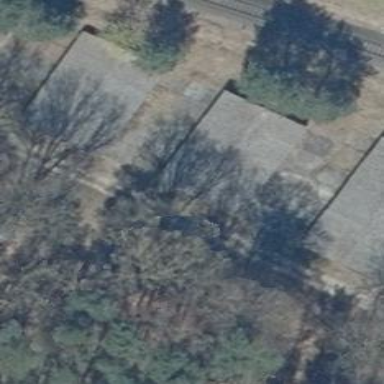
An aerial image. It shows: Group of garages.